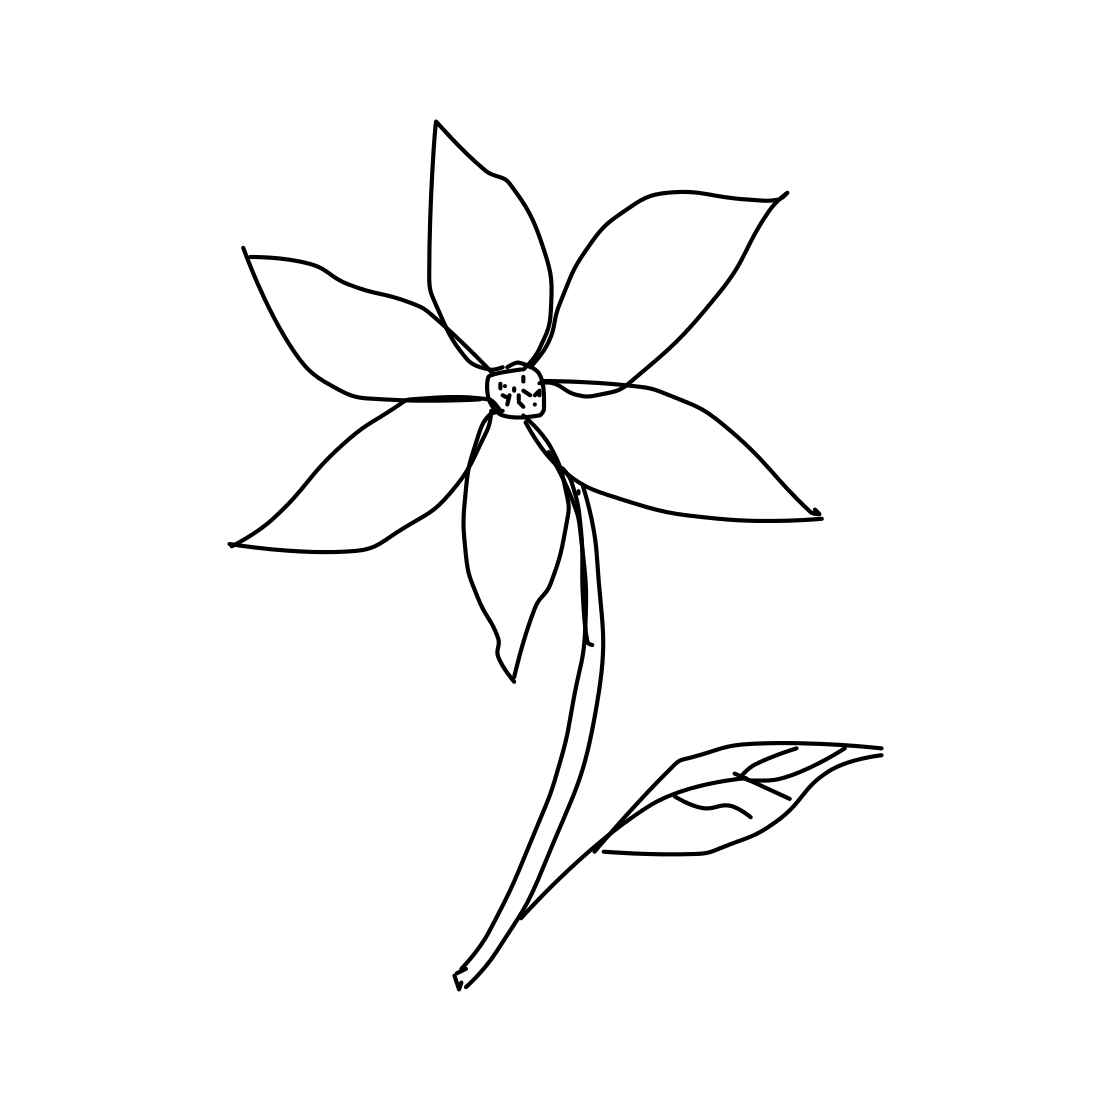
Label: flower with stem